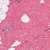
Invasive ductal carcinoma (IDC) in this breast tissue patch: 0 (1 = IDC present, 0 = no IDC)